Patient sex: F
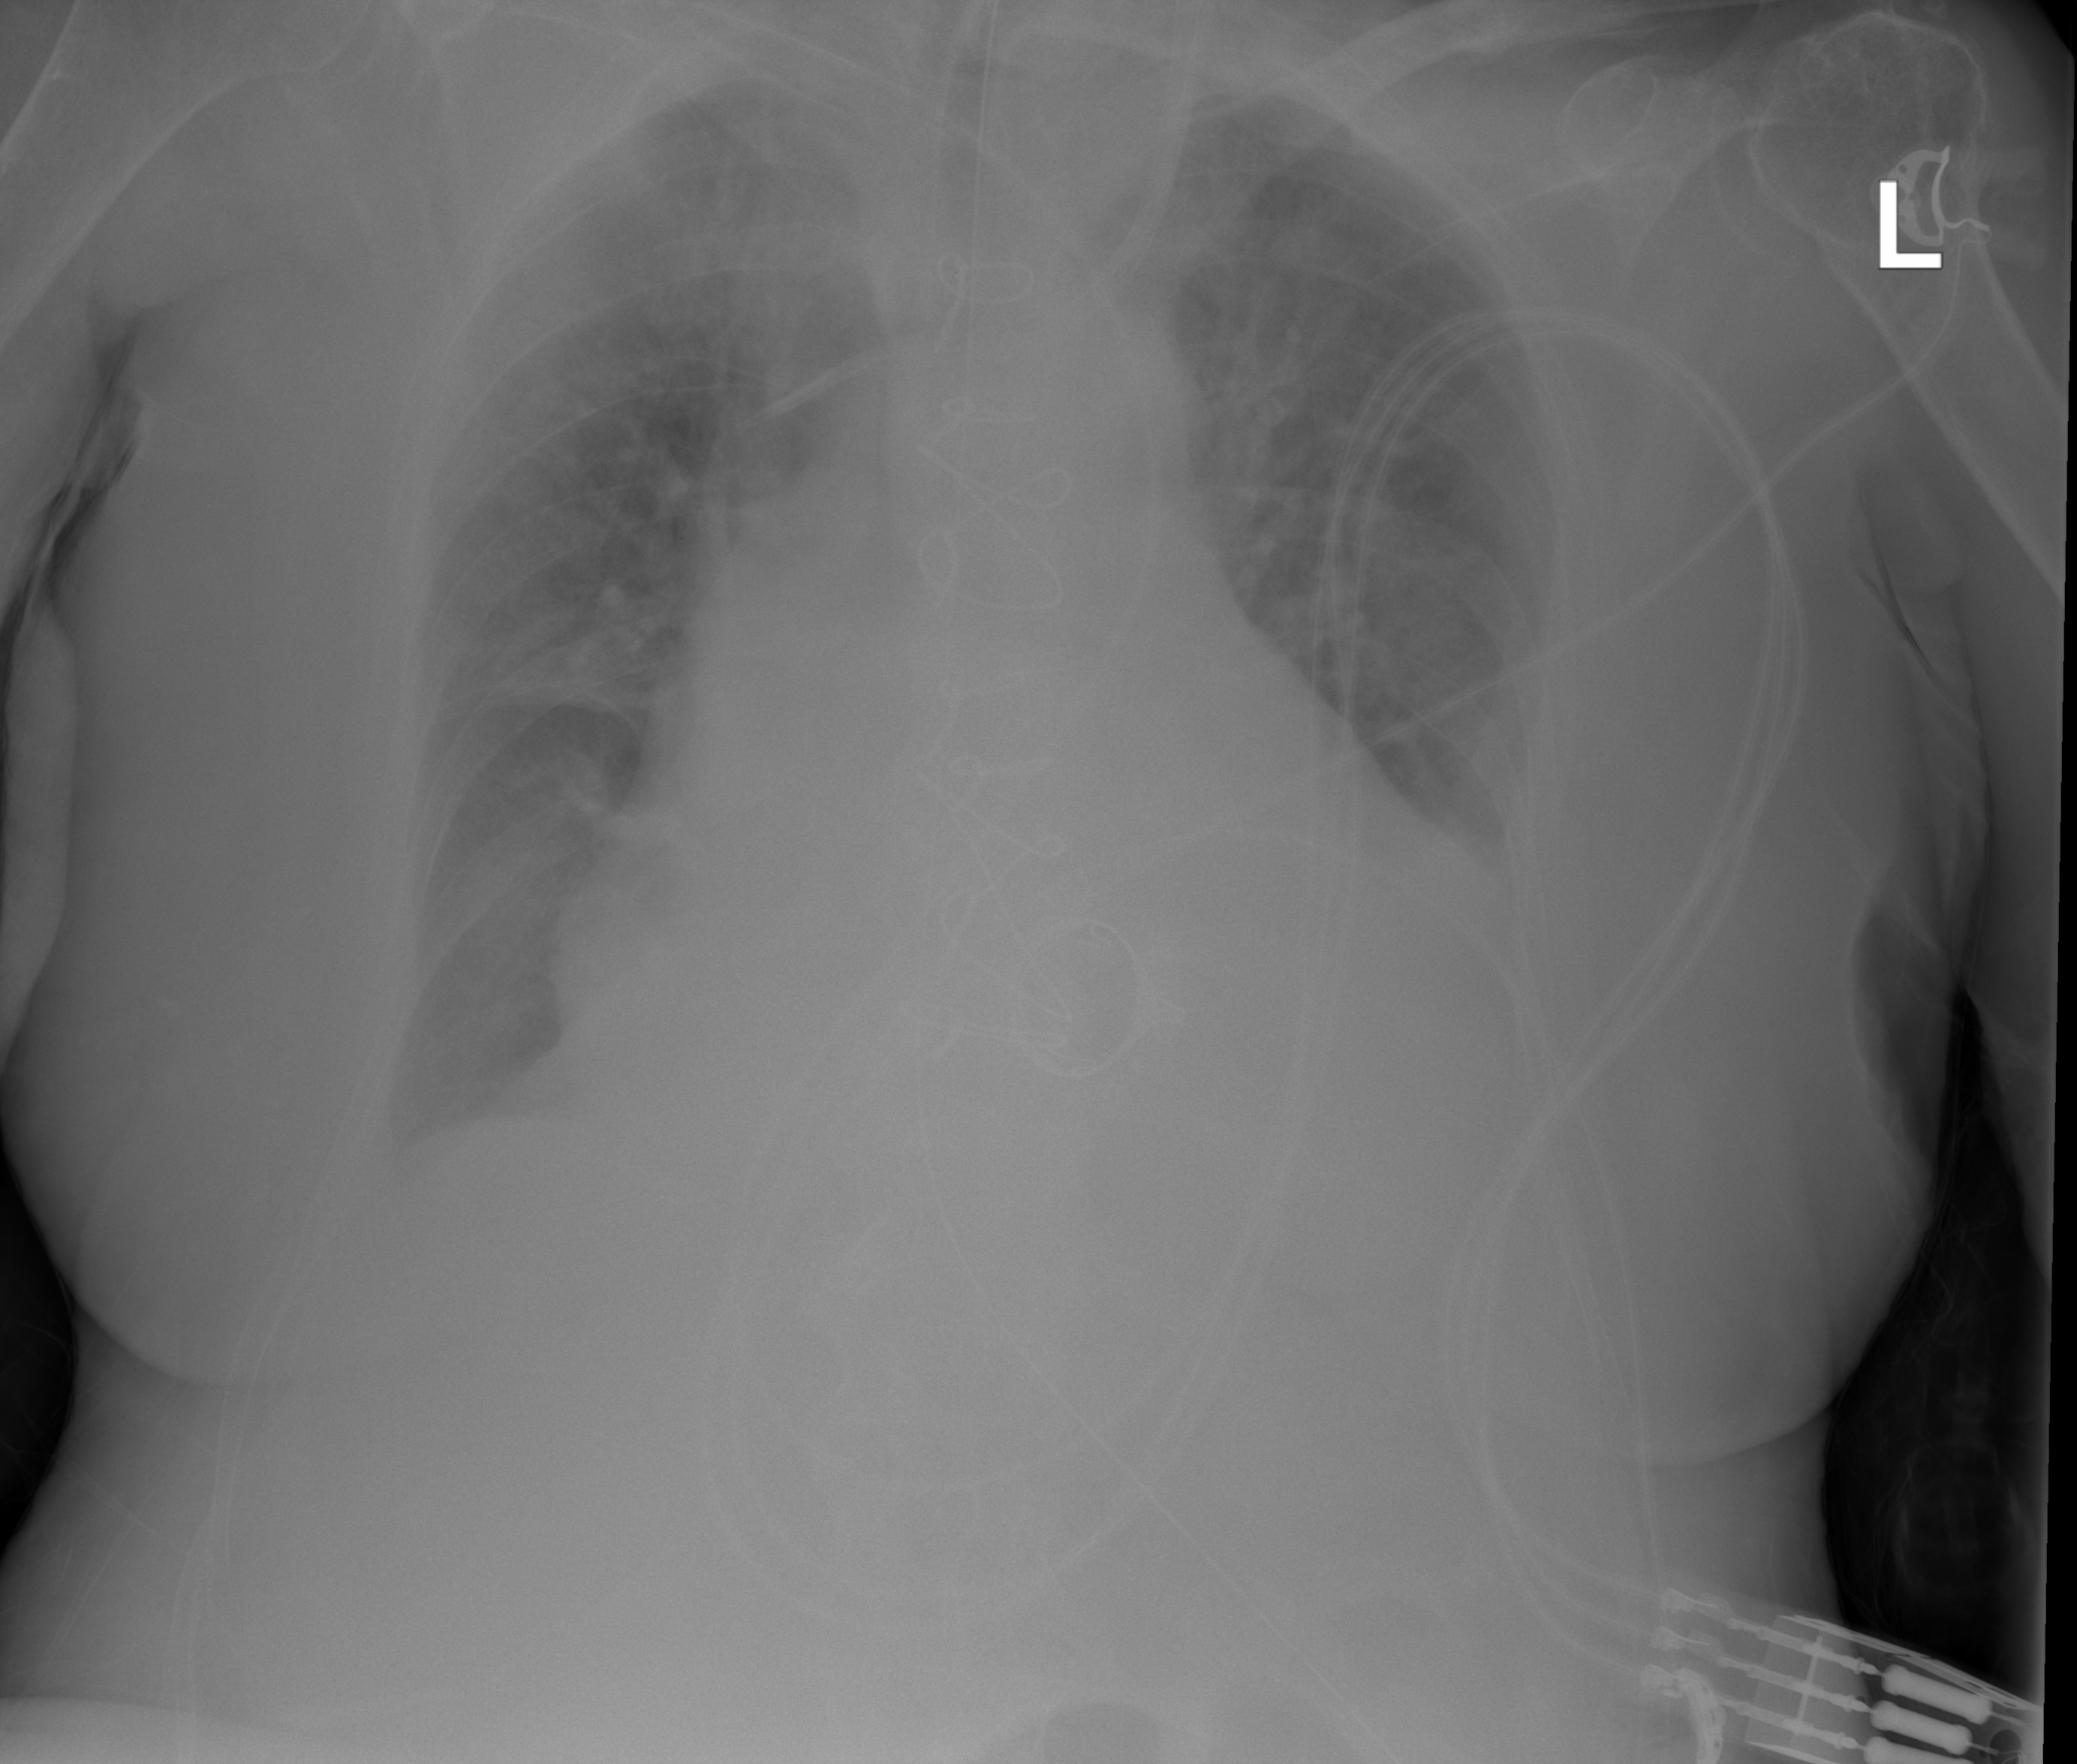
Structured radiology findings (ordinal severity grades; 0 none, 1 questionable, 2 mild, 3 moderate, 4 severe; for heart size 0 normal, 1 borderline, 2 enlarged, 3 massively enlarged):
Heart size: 2
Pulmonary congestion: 2
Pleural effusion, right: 2
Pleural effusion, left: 1
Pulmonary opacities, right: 2
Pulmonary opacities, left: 2
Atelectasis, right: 2
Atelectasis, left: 2